Field crop: maize
Growth stage: 1
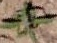
Species: atriplex